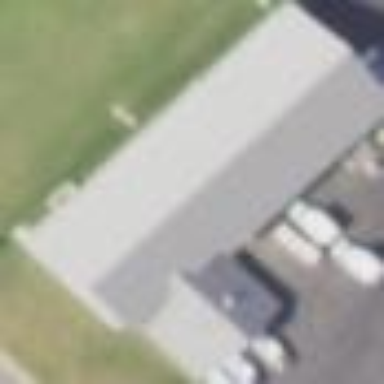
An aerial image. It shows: Commercial building.